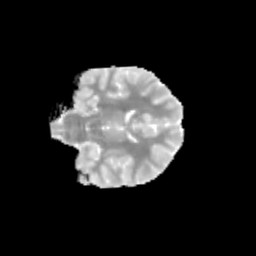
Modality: MD
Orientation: coronal
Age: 12
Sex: male
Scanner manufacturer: siemens
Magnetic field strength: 3 T
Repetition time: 3.8 s
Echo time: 0.07 s